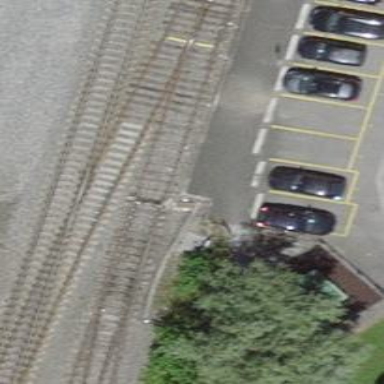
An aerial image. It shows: Railway switch.